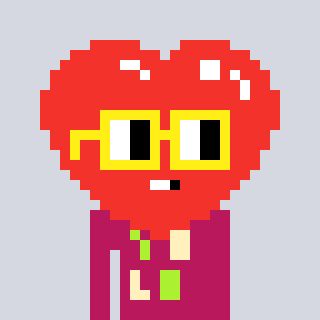
a pixel art character with square yellow glasses, a heart-shaped head and a darkpink-colored body on a cool background